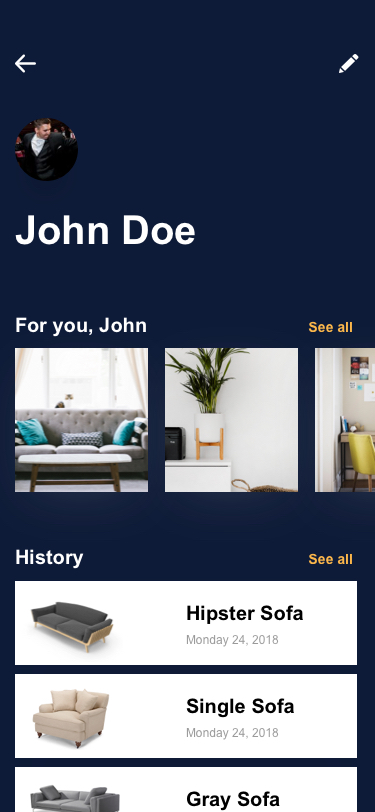
Text in this UI design:
John Doe
For you, John
See all
History
See all
Hipster Sofa
Monday 24, 2018
Single Sofa
Monday 24, 2018
Gray Sofa